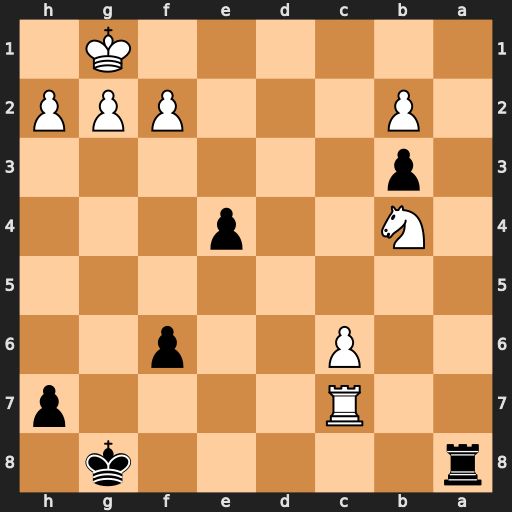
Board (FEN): r5k1/2R4p/2P2p2/8/1N2p3/1p6/1P3PPP/6K1
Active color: b
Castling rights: -
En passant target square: -
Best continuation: Ra1#